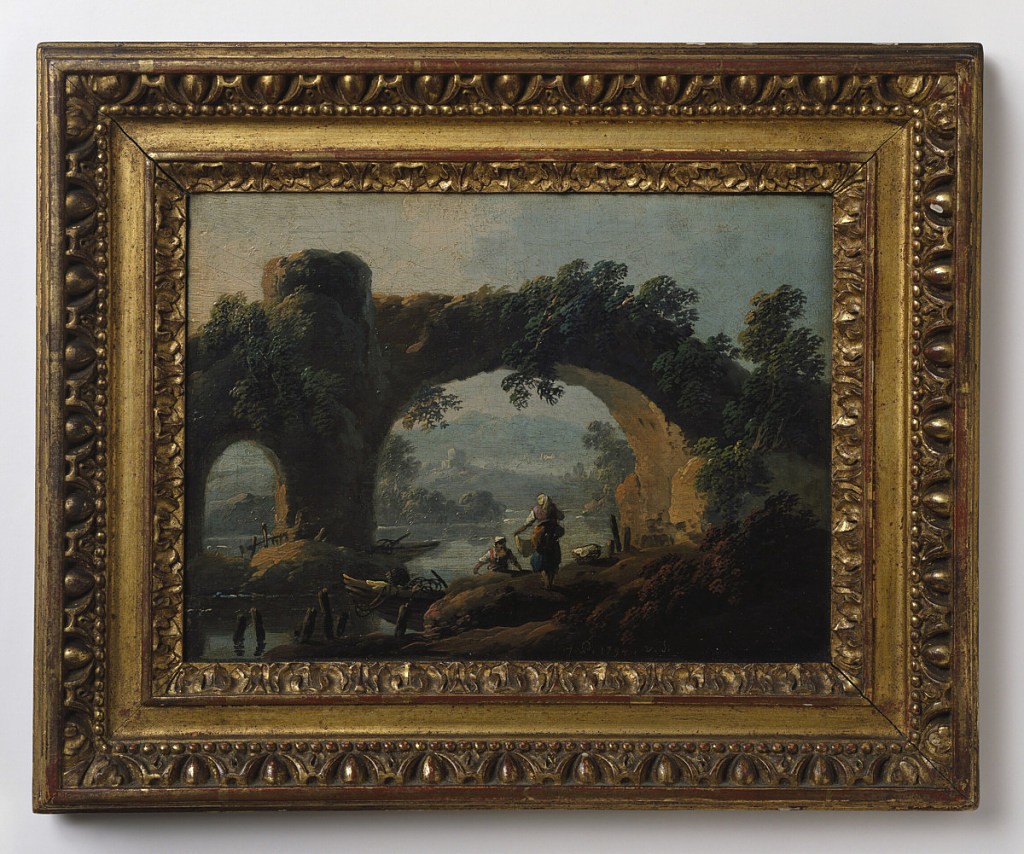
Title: Landscape with Rustic Figures
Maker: Jean-Baptiste Pillement, French, 1728–1808
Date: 1794
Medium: Oil on wood panel
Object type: Painting
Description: Rustic landscape with aqueduct and figures